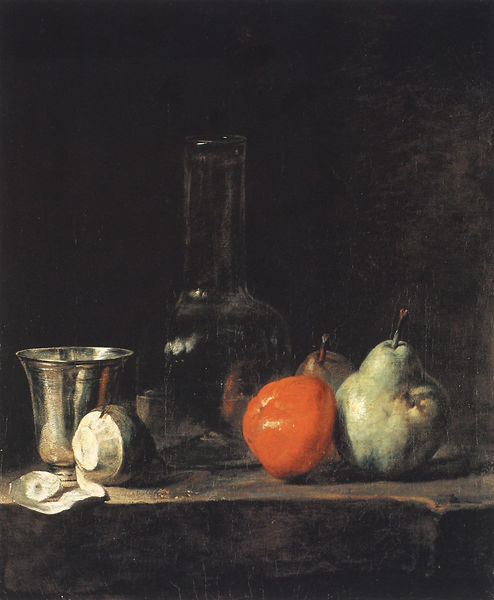
Titel: Stilleben mit Wasserkaraffe, Silberbecher, geschälter Zitrone, apfel und Birnen
Künstler: Jean-Baptiste Siméon Chardin
Institution: Karlsruhe, Staatliche Kunsthalle
Schlagwörter: dunkel, gemälde, schatten, weiß, grün, braun, glas, grau, hintergrund, licht, orange, schwarz, tisch, obst, rot, flasche, wand, barock, schale, silber, spiegel, öl, spiegelung, kelch, klassizismus, gemüse, krug, stilleben, stillleben, vase, apfel, mandarine, tomate, maler, ölfarben, birne, quitte, becher, birnen, gefäß, memento mori, scharz, leinwand, karaffe, reflektion, pokal, zitrone, behälter, gesund, silberbecher, claesz, zitronenschale, geschält, s, ut, g, b, n, a, m, l, d, h, k, v, f, j, c, y, xc, bechet, bn